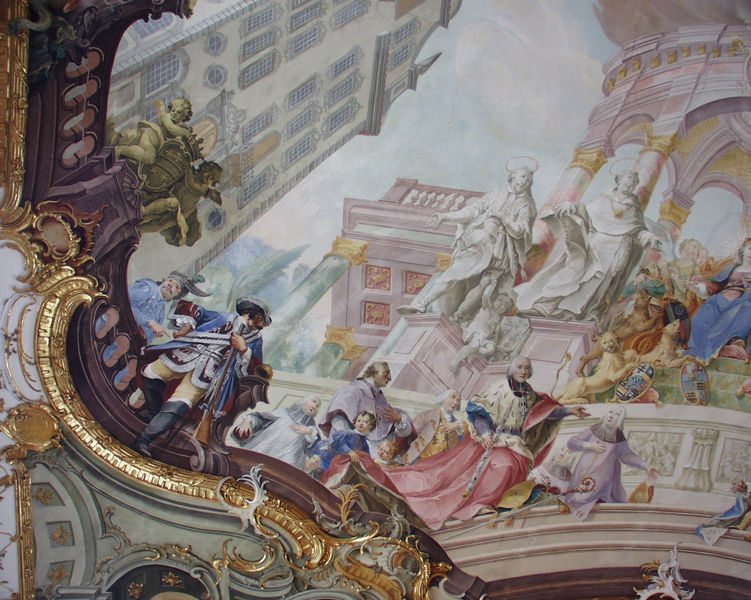
Titel: Maria, Sitz der Weisheit (Ausschnitt)
Künstler: Johann Anwander
Standort: Dillingen
Institution: Goldener Saal
Schlagwörter: baum, blau, himmel, mann, weiß, wolken, gelb, grün, menschen, ausschnitt, fenster, frau, grau, hut, marmor, männer, pastell, raum, schwarz, säule, säulen, türkis, gebäude, haus, rot, schloss, wolke, malerei, ornament, architektur, barock, falten, hermelin, pelz, häuser, brüstung, kirche, figur, gewand, gold, mantel, decke, gewänder, kind, musik, rokoko, rosa, kinder, engel, kanneliert, skulptur, statue, perücke, balkon, bogen, fassade, perspektive, flagge, lila, violett, grisaille, figuren, französisch, kuppel, luft, arch, arches, architecture, balcony, blue, church, column, columns, crowd, hat, king, könig, men, palace, people, red, soldier, soldiers, thron, white, window, women, gilded, green, kartusche, old, painting, woman, yellow, detail, ornamente, verzierung, wandmalerei, picture, pink, stuck, geländer, perspective, stufen, foto, oben, unten, bögen, schild, gewölbe, offen, vergoldet, bayern, palast, palazzo, balustrade, militär, uniform, soldat, waffe, wässrig, dreispitz, stiefel, allegorie, rathaus, fürst, altar, kapitelle, kapitell, wappen, heiligenschein, gesims, skulpturen, löwen, plastiken, statuen, nimbus, gotisch, untersicht, gewehr, angel, angels, classic, cloud, greek, heaven, man, sky, profan, building, house, trees, erzbischof, baldachin, prozession, child, ballustrade, könige, tempel, kassetten, löwe, heilige, deckengemälde, fresko, golden, putten, gilt, illusion, color, fur, putti, french, täuschung, sakral, bau, sculpture, vergoldung, süddeutschland, sailor, zepter, cherub, cherubs, marble, trompe l'eil, italy, city, procession, profangebäude, deckenmalerei, stuckmarmor, froschperspektive, tempietto, würzburg, walls, rocaille, gewände, buildings, ceiling, britain, art, colors, statues, stifter, england, gegenreformation, katholizismus, heiligenscheine, musikinstrumente, pastelle, katholisch, illusionistisch, christ, tiepolo, baby, elegant, fresco, paint, deckenfresko, trompe, nimben, madona, palz, asam, rich, saints, rocaillen, fesko, pastelltöne, rokaille, quadraturmalerei, antike architektur, kirchendecke, quadratura, rockaille, rokoli, secco, stiedel, asschnitt, mural, royalty, soilders, halo, sculptures, general, halos, grüstung, homes, capitals, rred, regal, milit#r, coloumns, nobles, trompe l'oeil, well-off, monuments, ermin, valut, 3-d, ceiling art, vertigo, ciling art frescoe, englanf, artistocrats, skycrapers